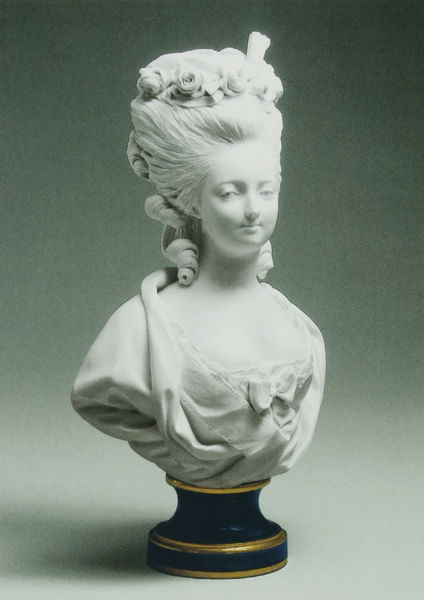
Titel: Büste der Großfürstin Maria Fjodorowna
Standort: St. Petersburg
Institution: Schloss Pawlowsk
Schlagwörter: blau, kopf, schatten, weiß, mädchen, ausschnitt, blumen, brust, decolte, elegant, frankreich, frau, frisur, grau, haar, hut, kleid, licht, marmor, mund, nase, schwarz, blick, blüte, blüten, dame, rose, rosen, schloss, mode, schleife, jung, augen, barock, falten, gesicht, haupt, kragen, sockel, stehen, stein, hals, portrait, porträt, gewand, gold, haare, reich, bruststück, dekolletee, dekoltee, hübsch, locken, löckchen, prinzessin, rokoko, schultern, schön, skulptur, statue, ton, perücke, lächeln, weis, romantik, weiblich, büste, floral, faltenwurf, hochsteckfrisur, podest, fliege, foto, fotografie, photographie, porzellan, oberfläche, kunst, österreich, betrachten, grinsen, photo, verziert, organisch, frauenfigur, drappiert, wohlhabend, dynamisch, hochfrisur, miene, ständer, elisabeth, königin, blumenschmuck, museum, gesichtszüge, god, weich, maria, guss, decoltee, korkenzieherlocken, aufgetürmt, barok, sissi, marie antoinette, lapis, marmorbüste, barokke, biskuit, glick, haarmode, korkenzieher, marmorbruststück, mme antoinette, schulterlocken, stkulptur, neoklassizistisch, antoinette, sockeö, tupierte haare, marmr, atoinnet, antonnet, antoinnet, pewrücke, haarschnmuck, museum#